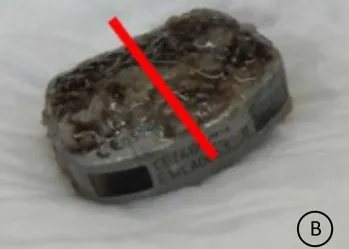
(B) Retrieved cervical cage specimen. The red line indicates the intersection line from which the histological sections were cut.
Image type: medical_photograph (skin_photograph)